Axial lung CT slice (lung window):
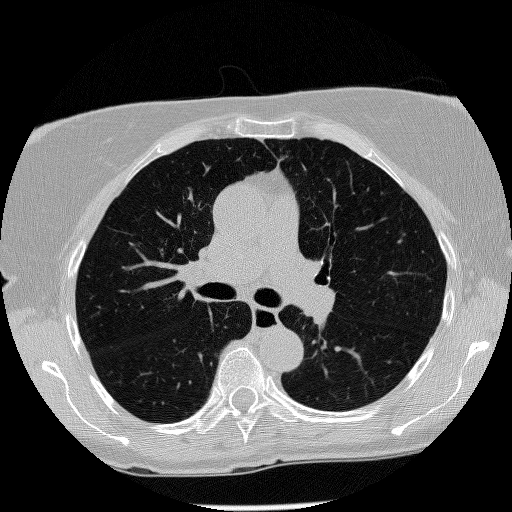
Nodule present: no